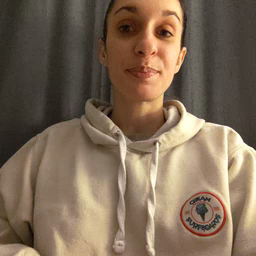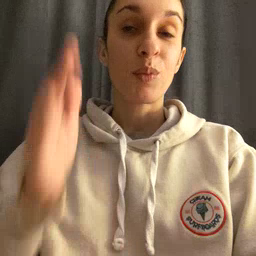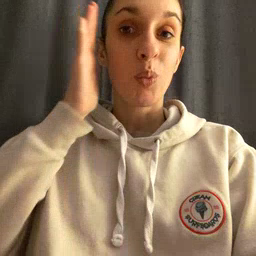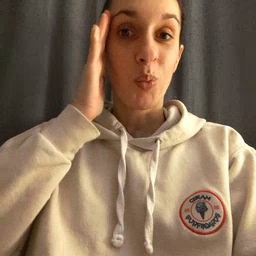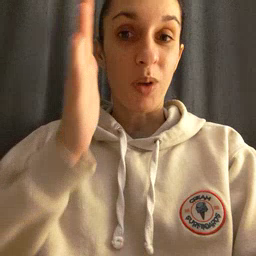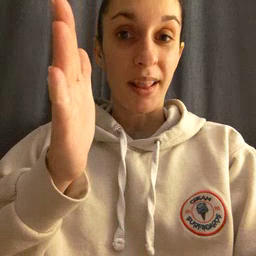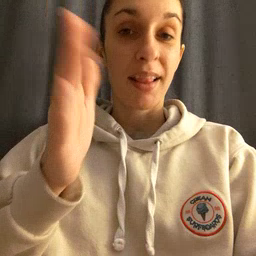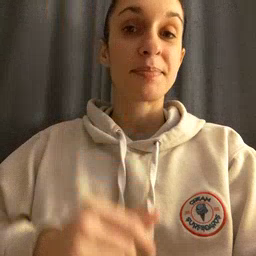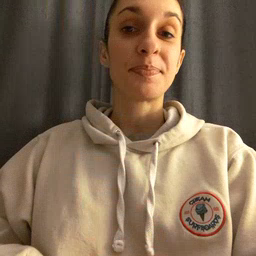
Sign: will